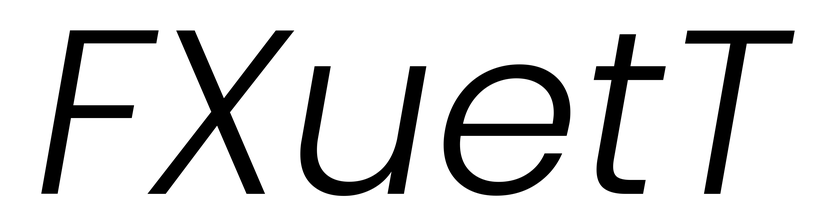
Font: Poppins-LightItalic